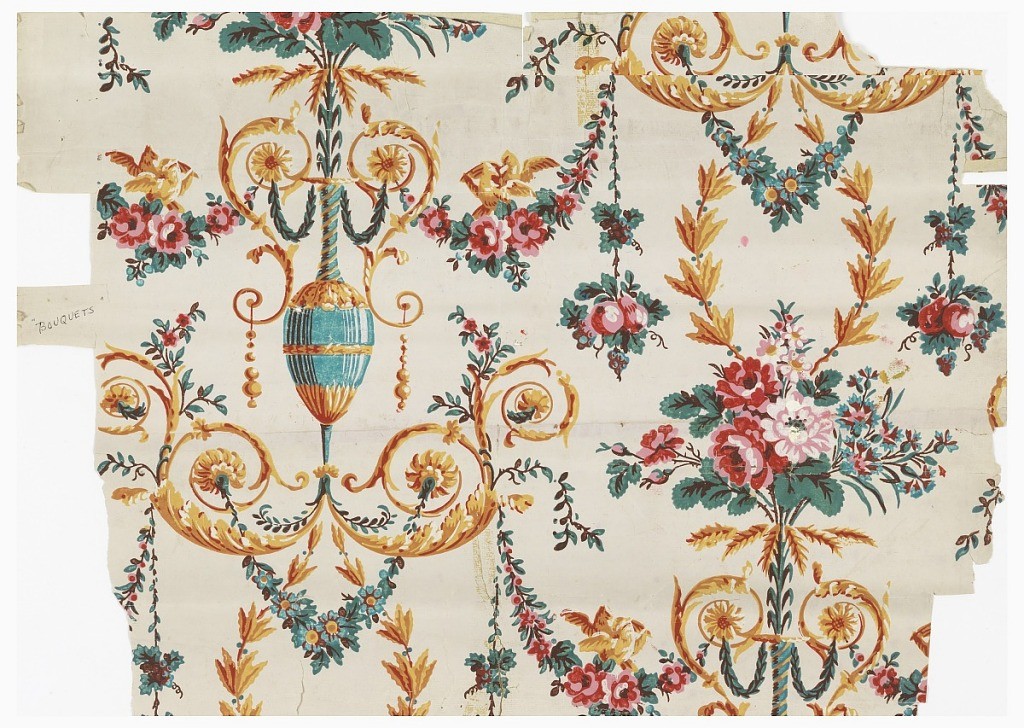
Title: Sidewall
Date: ca. 1785
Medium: Block-printed on joined sheets
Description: Arabesque design. Blue urn holding floral bouquet and wheat shafts. Scrolling foliage above and below. Strung bead pendants. Pairs of doves. Printed in polychrome on white ground. Original document for "Bouquet."